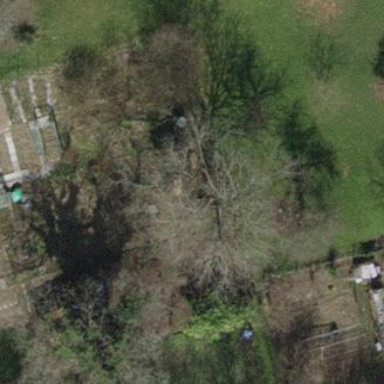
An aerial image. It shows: Area designated for allotments.